Question: So I have an application written in JavaFx 2.2 that has been packaged for linux, mac, and windows. I am getting a strange issue with some of the text fields though. The application will read a file and populate some labels based on whats found in the file. When run on ubuntu or mac we get a result like . Any idea as to why this is happening? I was a bit confused as it is the same exact application on all three. Thanks.
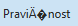
Answer: Make sure to specify character encoding when reading the file, in order to avoid using the platform's default encoding, which varies between operating systems. Just by coincidence, the default on Linux and Mac happens to match the file encoding and produces correct output, but you should not rely on it.